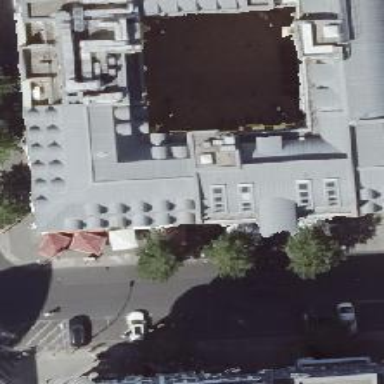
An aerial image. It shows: Restaurant.